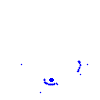
Particle: kaon